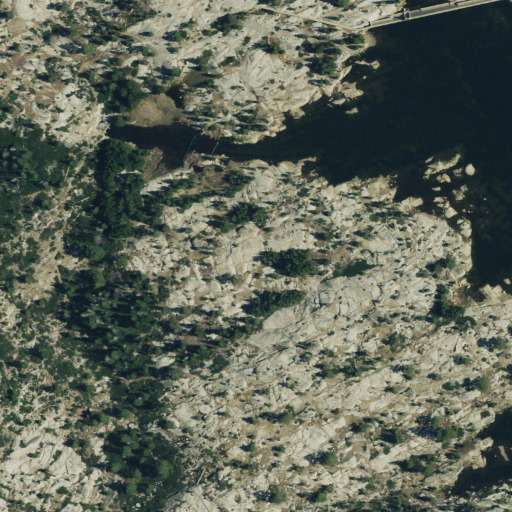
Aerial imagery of plain(s) in California named Onion Flat containing shrub, open water, and barren land